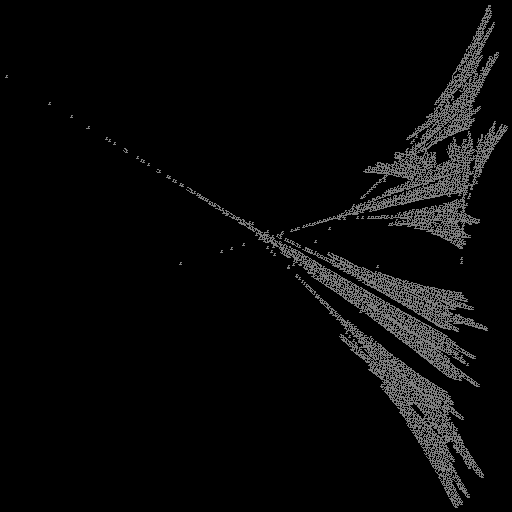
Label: ginkgo